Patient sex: M
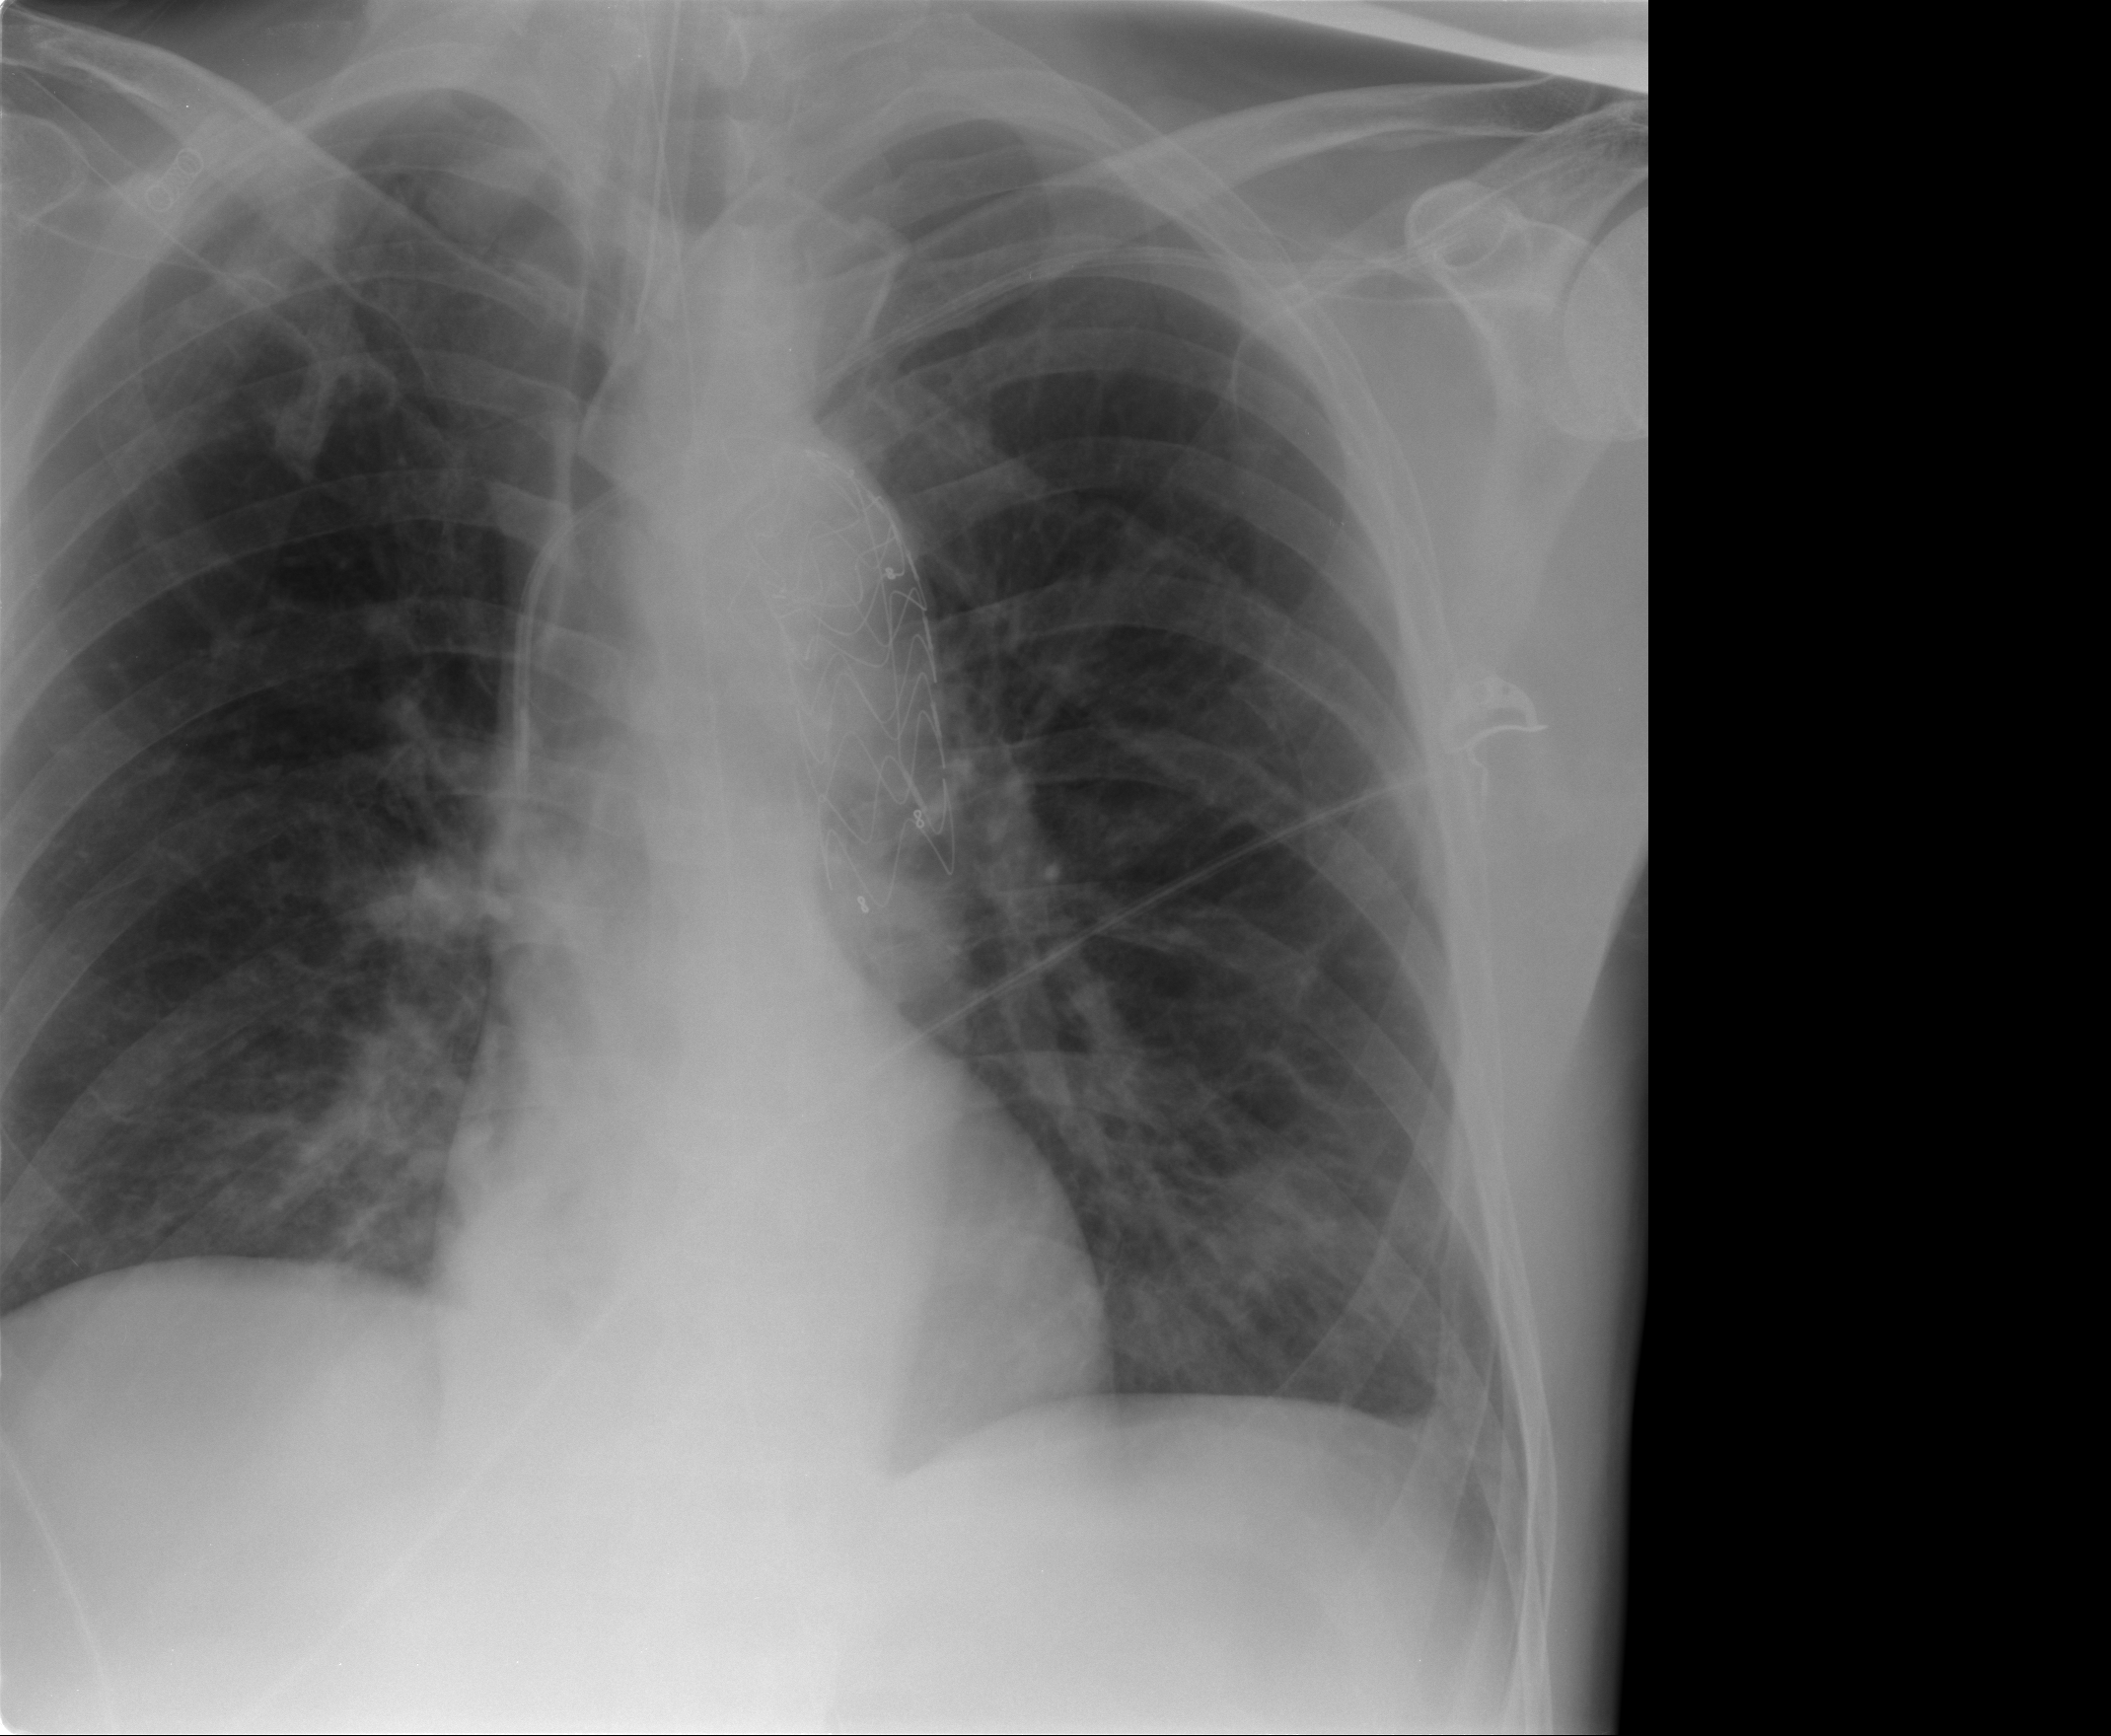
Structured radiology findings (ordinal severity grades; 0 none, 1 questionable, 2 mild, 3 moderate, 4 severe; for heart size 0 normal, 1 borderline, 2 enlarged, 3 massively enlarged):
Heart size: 0
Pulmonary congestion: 0
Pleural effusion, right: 0
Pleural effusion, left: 1
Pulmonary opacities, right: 2
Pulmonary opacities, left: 0
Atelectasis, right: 0
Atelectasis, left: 0